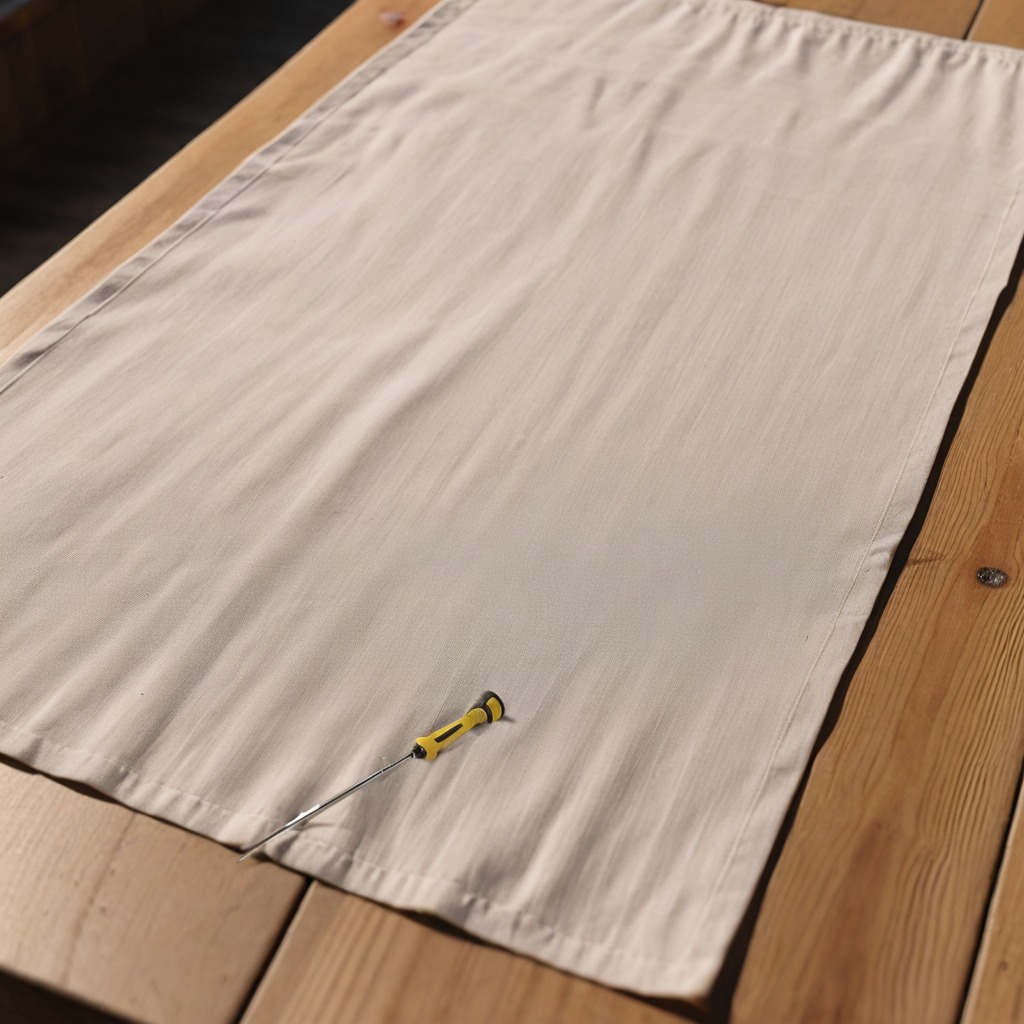
A screwdriver lies on the wooden table.